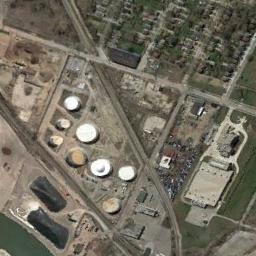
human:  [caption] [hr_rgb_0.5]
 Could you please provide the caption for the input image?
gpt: There are many different-sized storage tanks and many buildings in the factory, And there are large lawns in the factory .

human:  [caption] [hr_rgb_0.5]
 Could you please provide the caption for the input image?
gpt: There are less than ten storage tanks here .

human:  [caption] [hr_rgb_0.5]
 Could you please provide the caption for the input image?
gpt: There are many storage tanks on the bare land next to the grass .

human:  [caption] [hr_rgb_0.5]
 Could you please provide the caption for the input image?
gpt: Several roads are near the storage tanks .

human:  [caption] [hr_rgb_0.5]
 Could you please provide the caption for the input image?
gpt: There are several storage tanks near many buildings .